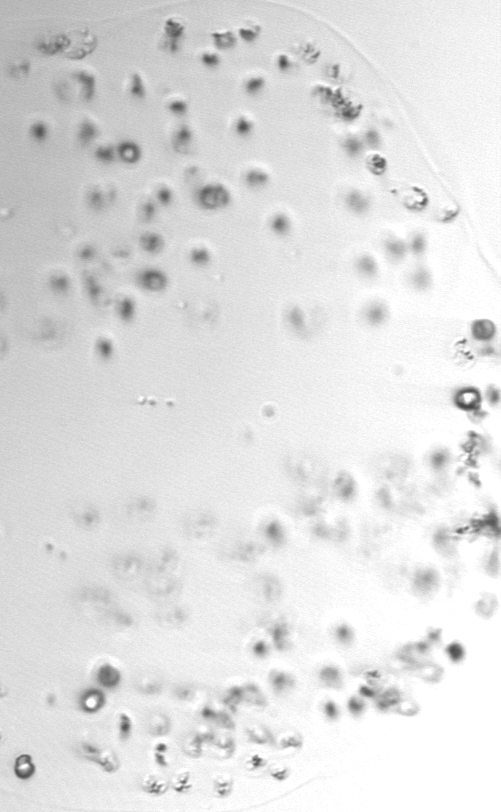
Label: Phaeocystis